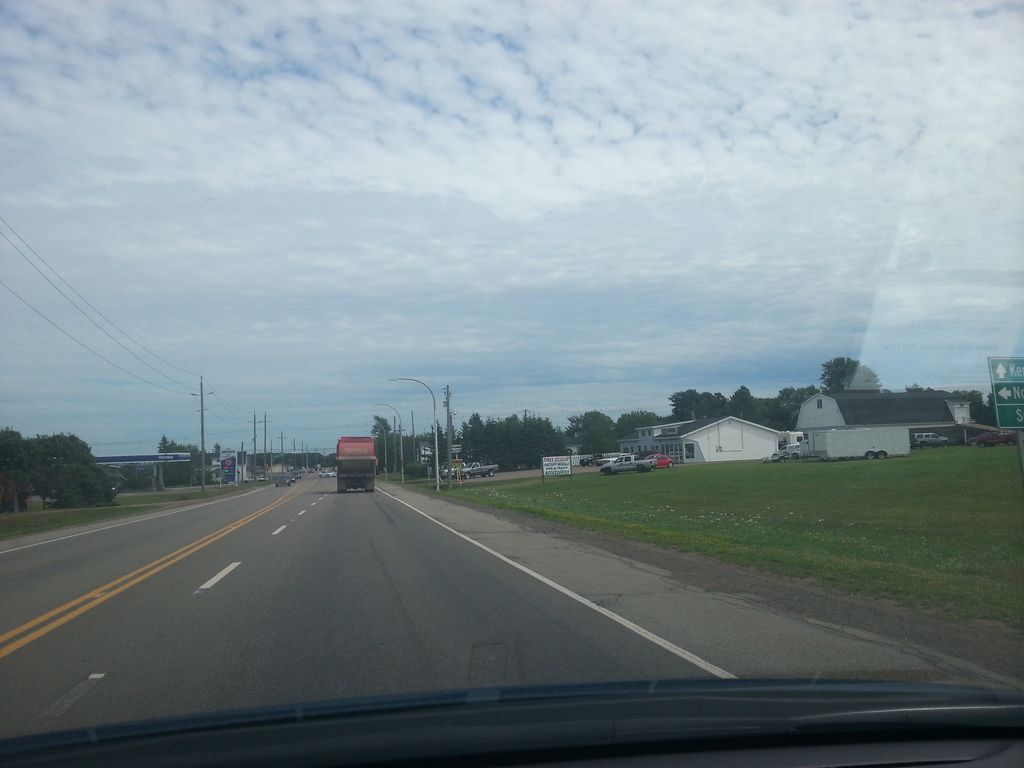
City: charlottetown